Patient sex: M
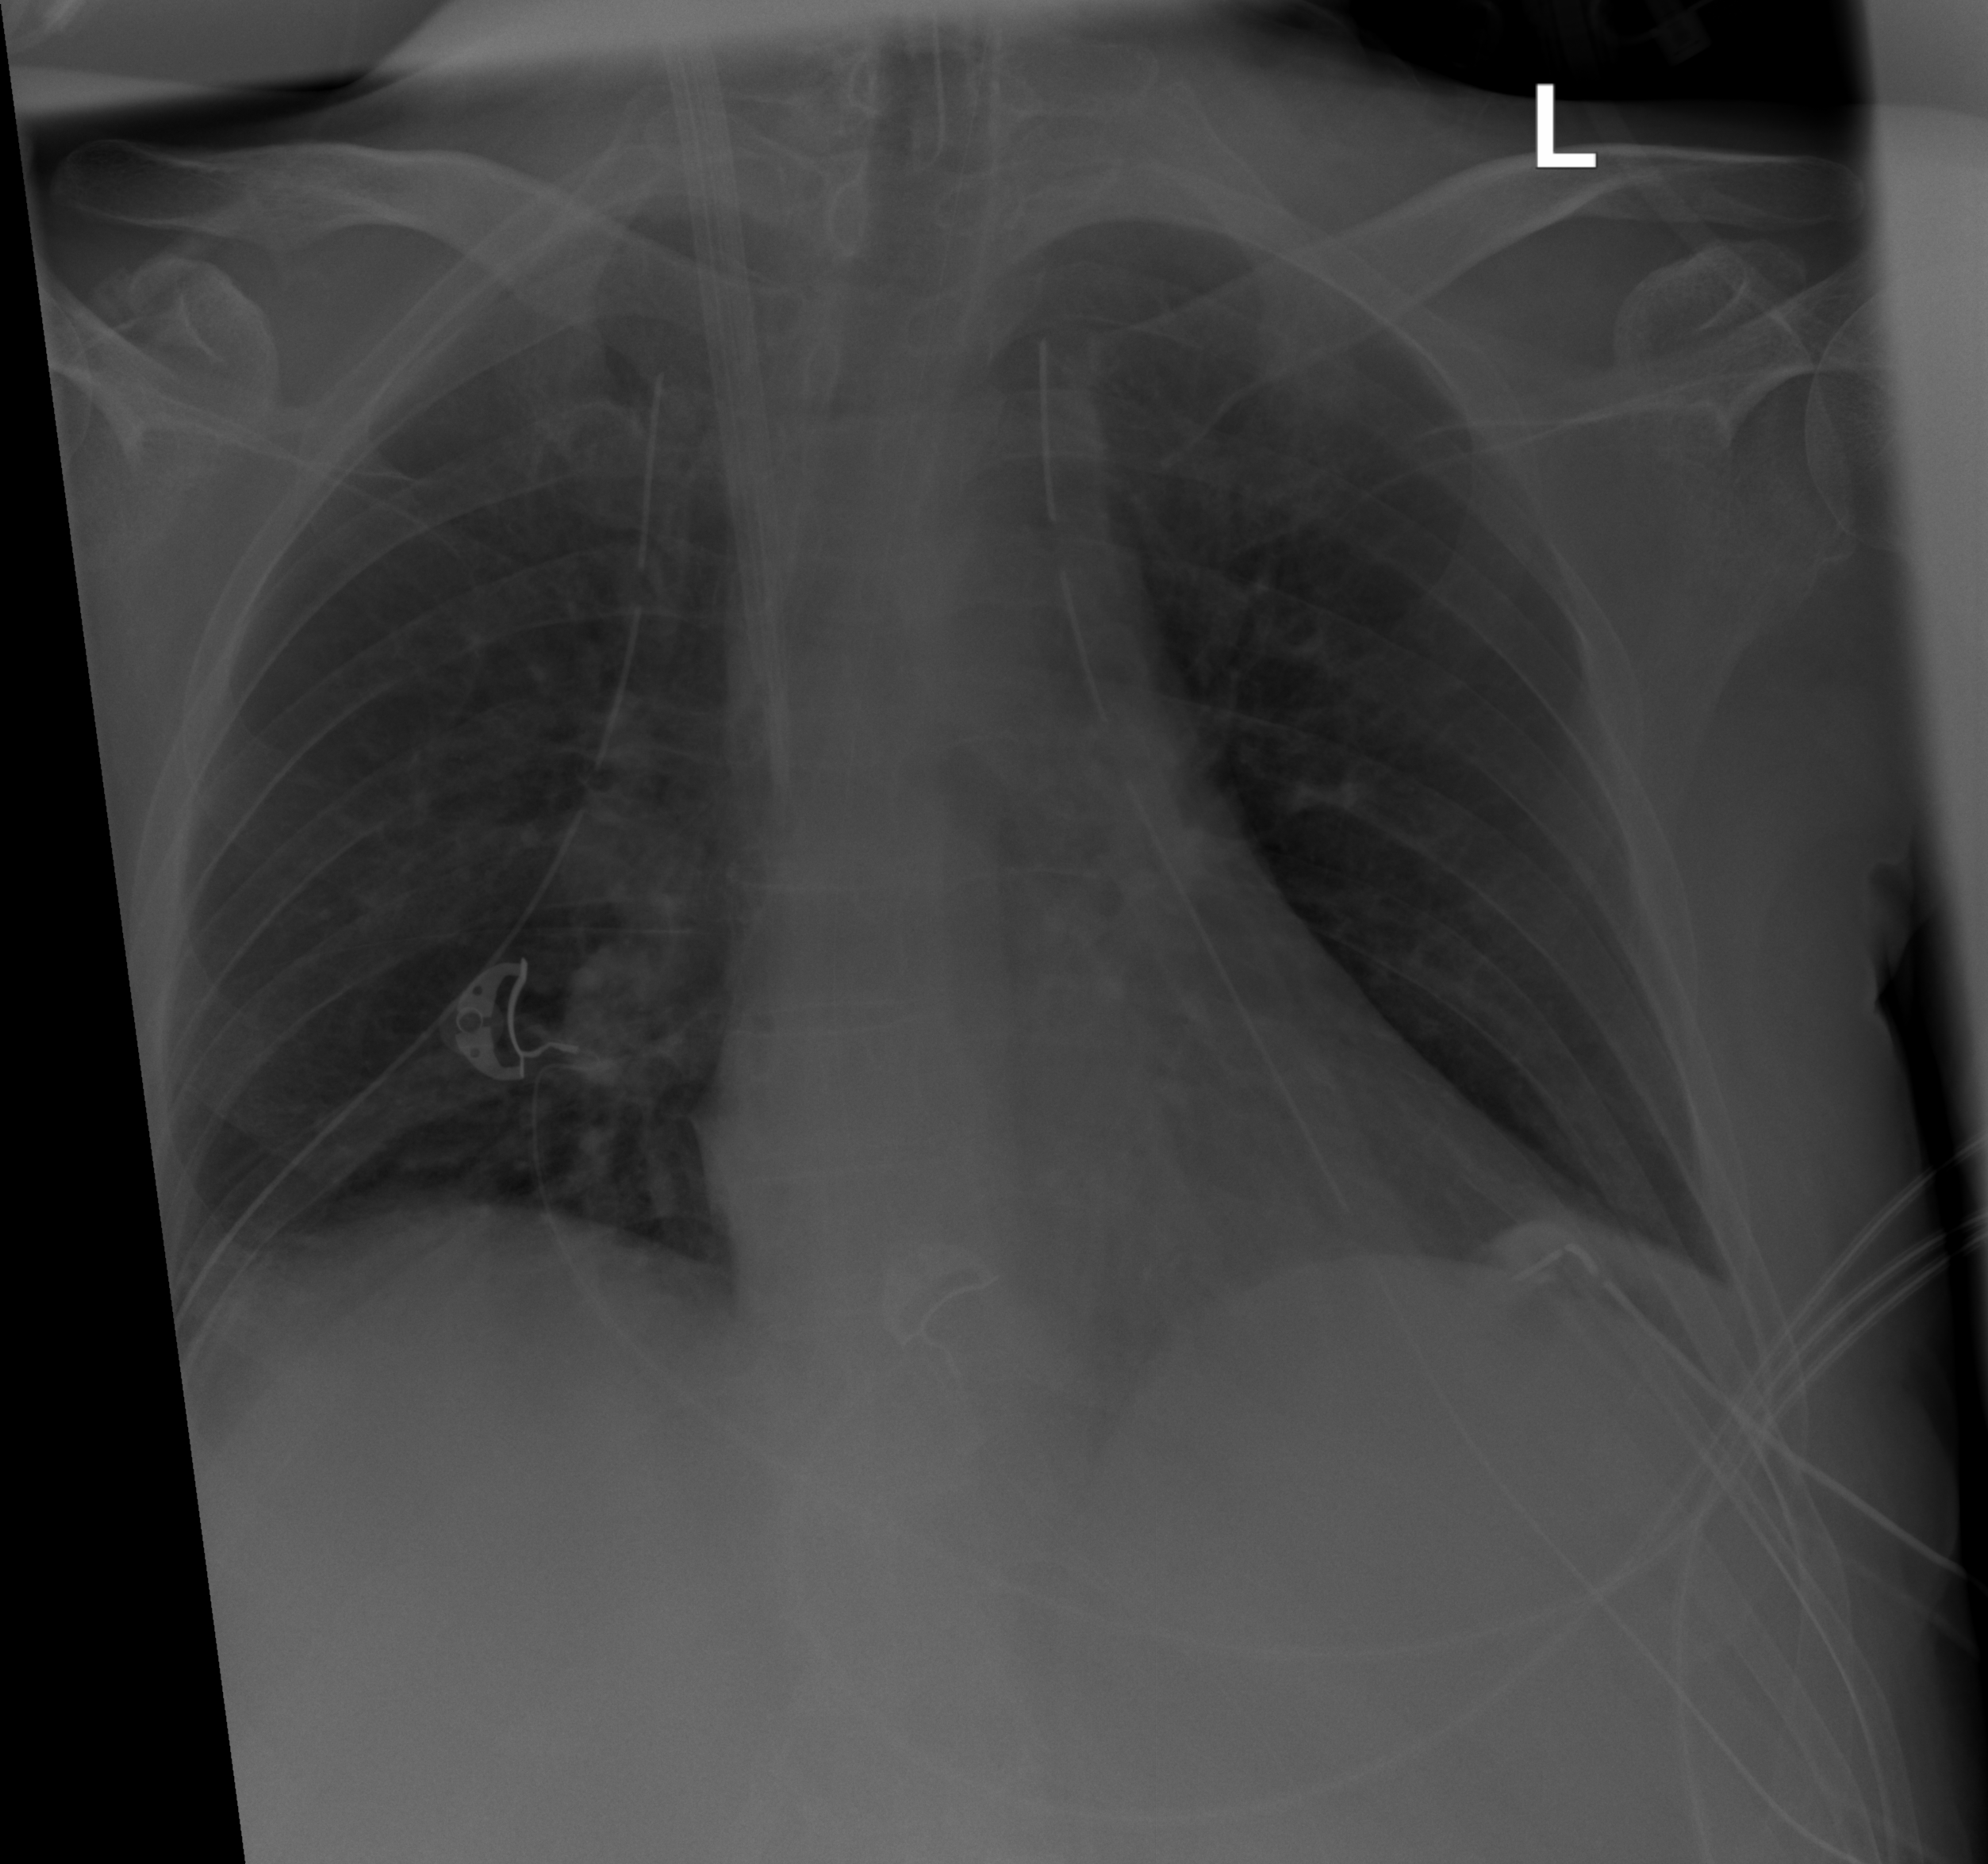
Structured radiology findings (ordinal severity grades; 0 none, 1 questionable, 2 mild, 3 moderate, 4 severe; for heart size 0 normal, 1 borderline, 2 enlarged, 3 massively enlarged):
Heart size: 2
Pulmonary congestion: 2
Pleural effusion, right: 0
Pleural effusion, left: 2
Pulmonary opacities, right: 0
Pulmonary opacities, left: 0
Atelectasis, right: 2
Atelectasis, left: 0